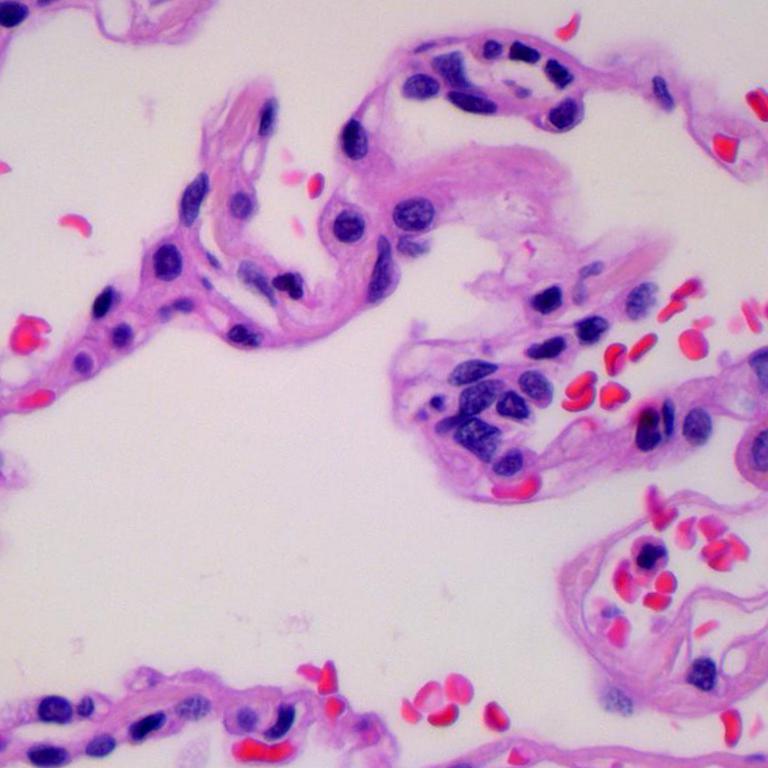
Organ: lung
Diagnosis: benign